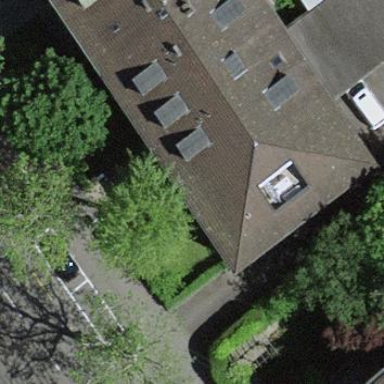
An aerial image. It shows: Hospital building with gabled roof.